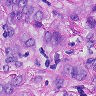
Metastatic tissue present: yes